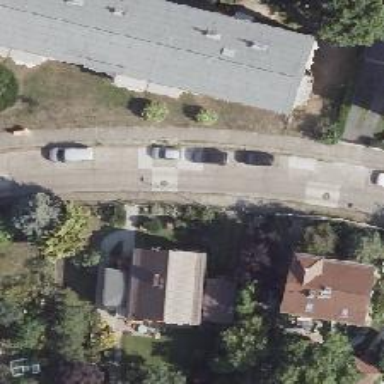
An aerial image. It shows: Residential road with concrete surface and sidewalk on the left.